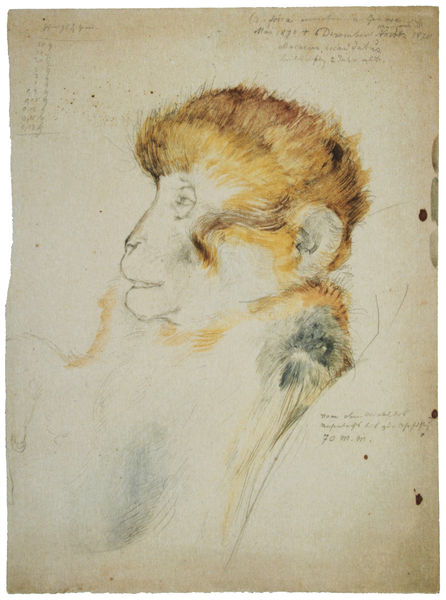
Titel: Kopf von Frica, ein Schweinsaffe
Künstler: Gabriel von Max
Standort: München
Institution: Städtische Galerie im Lenbachhaus
Schlagwörter: kopf, schatten, gelb, braun, bunt, grau, nase, ohr, orange, profil, skizze, zeichnung, blick, tier, beige, augen, pelz, tod, tot, portrait, porträt, signatur, auge, haare, kinn, affe, fell, farbig, schrift, papier, studie, zahlen, striche, schraffur, text, bleistift, strähne, fleck, flecken, halbprofil, schmerz, handschrift, beschreibung, wissenschaft, beischrift, rechnung, äffchen, felcken, liste, mail, zerzaust, ape, eintragungen, maki, monkey